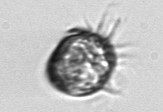
Label: Ciliophora